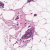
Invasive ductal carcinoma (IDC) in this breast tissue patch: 0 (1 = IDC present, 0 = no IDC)